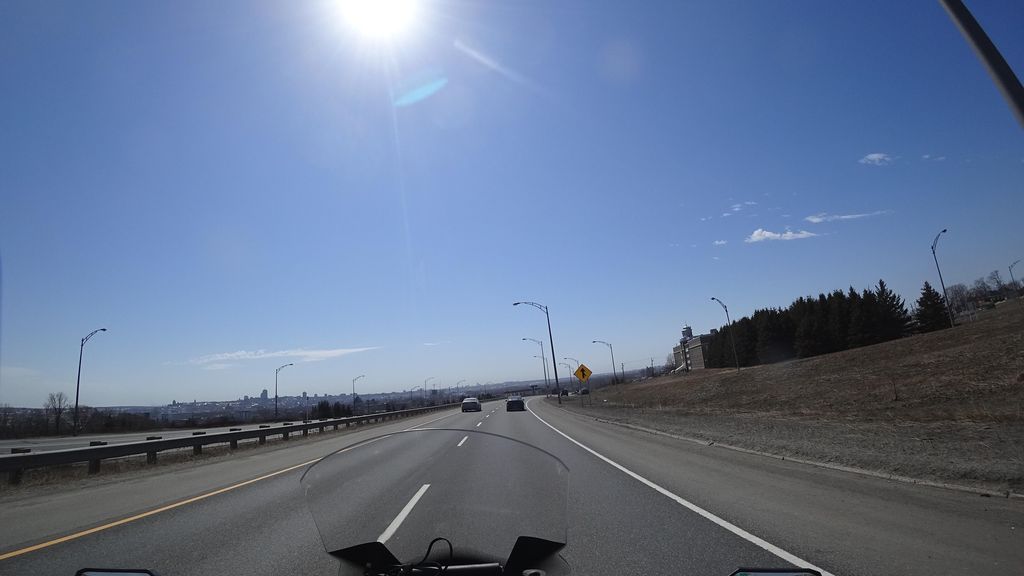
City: quebec_city